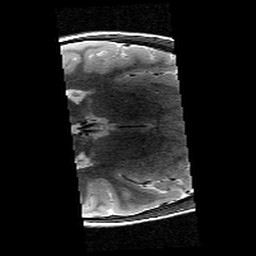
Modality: T2w
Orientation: axial
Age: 12
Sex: female
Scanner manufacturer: siemens
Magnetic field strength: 3 T
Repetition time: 9.23 s
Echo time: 0.067 s